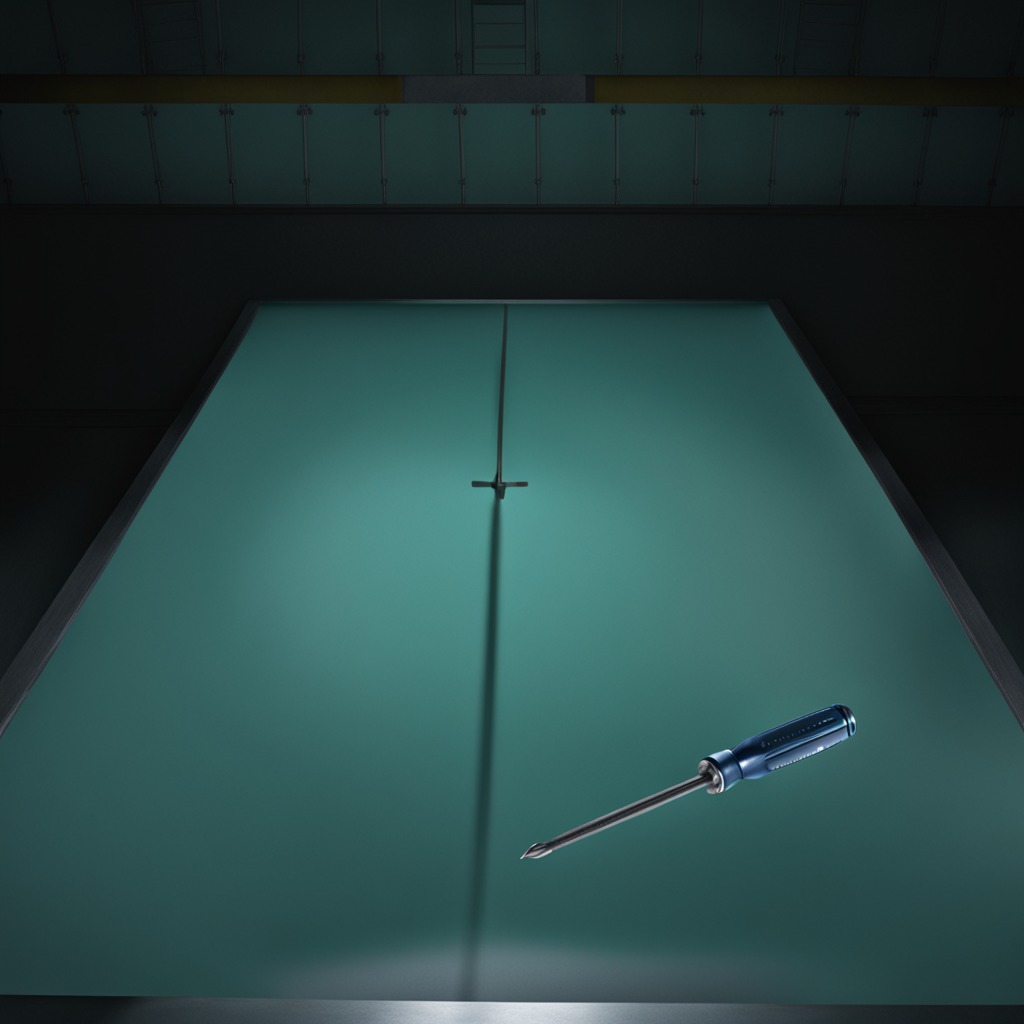
A screwdriver lying on a clean empty table in a railway signal maintenance room lit by harsh overhead fluorescents